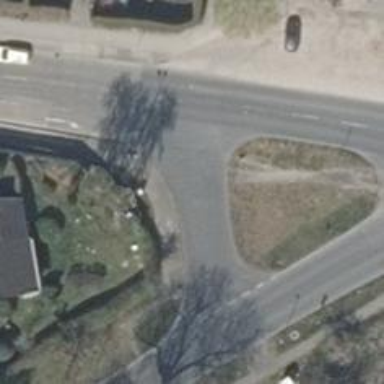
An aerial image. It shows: Road with "give way" sign.